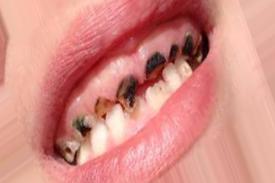
Condition: Caries